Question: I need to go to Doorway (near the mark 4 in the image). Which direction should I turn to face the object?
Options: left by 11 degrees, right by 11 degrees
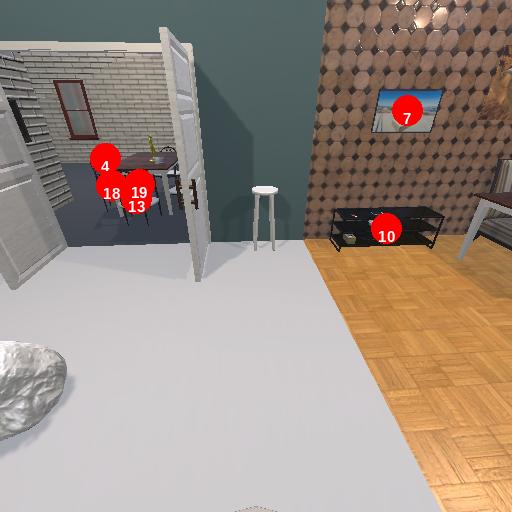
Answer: left by 11 degrees